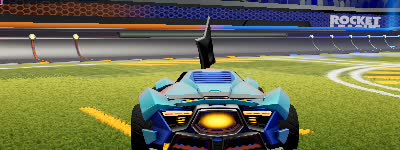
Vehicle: werewolf